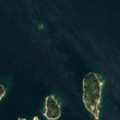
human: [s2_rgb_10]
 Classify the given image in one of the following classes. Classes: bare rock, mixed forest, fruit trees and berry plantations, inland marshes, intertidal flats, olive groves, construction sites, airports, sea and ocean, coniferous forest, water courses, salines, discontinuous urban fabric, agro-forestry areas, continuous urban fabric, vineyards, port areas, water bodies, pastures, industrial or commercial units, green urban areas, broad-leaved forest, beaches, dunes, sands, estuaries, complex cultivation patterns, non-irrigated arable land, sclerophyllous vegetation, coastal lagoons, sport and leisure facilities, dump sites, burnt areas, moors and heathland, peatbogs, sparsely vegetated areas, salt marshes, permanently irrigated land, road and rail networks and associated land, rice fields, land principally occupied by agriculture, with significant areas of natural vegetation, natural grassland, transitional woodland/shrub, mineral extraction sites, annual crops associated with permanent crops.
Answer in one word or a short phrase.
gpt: sea and ocean